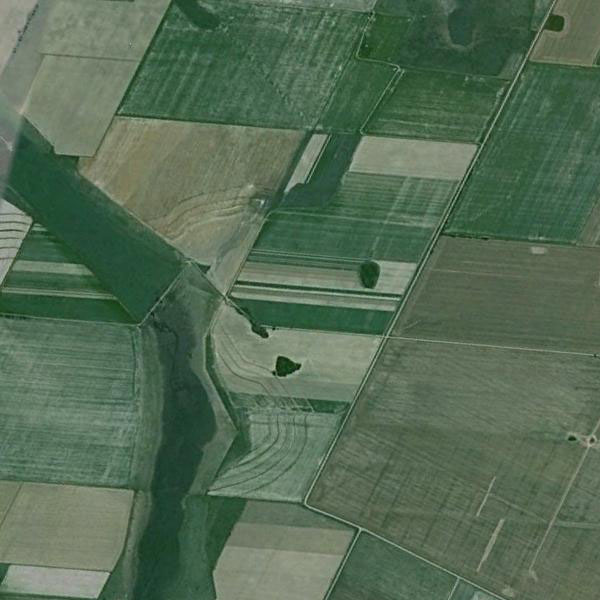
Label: Farmland